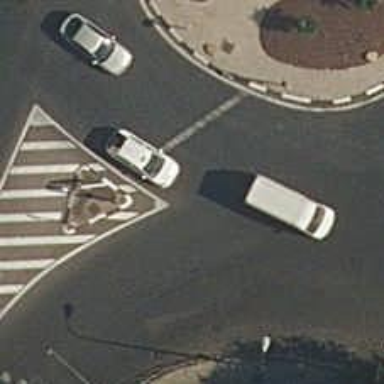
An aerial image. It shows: Road with traffic signals.